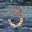
Label: 3